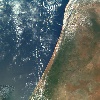
Label: water